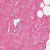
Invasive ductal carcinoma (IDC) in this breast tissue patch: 0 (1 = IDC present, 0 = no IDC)